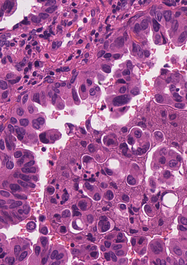
Tumor epithelial tissue: yes
Tumor-associated stroma tissue: yes
Normal tissue: no